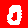
Digit: 0